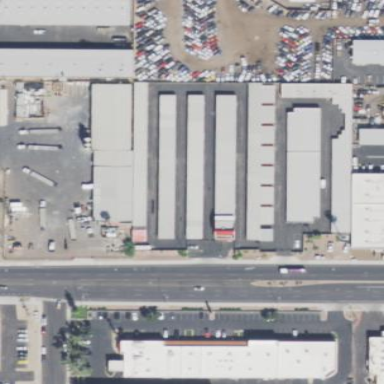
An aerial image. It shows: Storage rental shop.